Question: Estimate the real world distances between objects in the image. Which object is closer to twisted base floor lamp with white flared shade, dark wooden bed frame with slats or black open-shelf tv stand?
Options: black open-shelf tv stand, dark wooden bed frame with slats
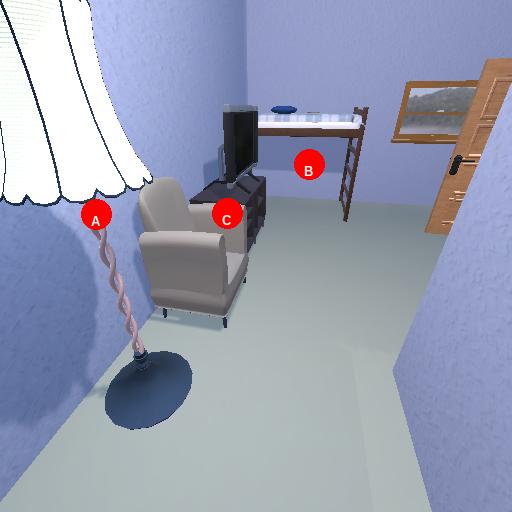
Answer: black open-shelf tv stand